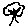
Label: tree